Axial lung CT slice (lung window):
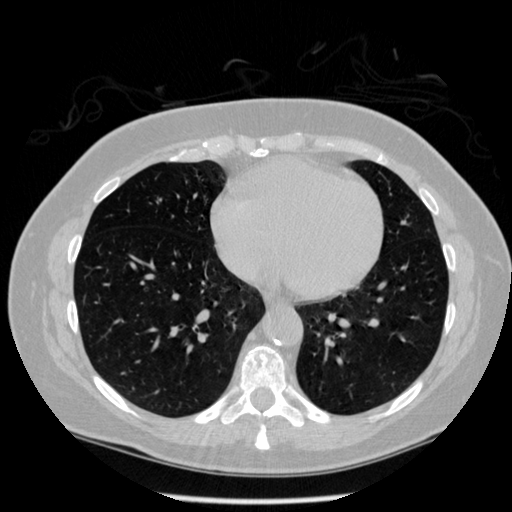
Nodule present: no